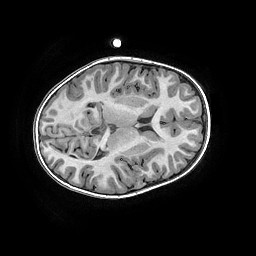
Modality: T1w
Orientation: axial
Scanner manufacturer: ge
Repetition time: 0.008096 s
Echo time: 0.00318 s